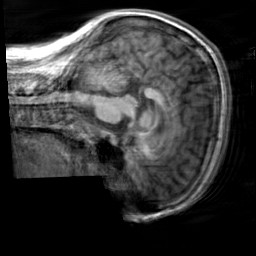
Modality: T1w
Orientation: sagittal
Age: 33
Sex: male
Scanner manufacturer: siemens
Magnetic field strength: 3 T
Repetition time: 2.3 s
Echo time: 0.00303 s